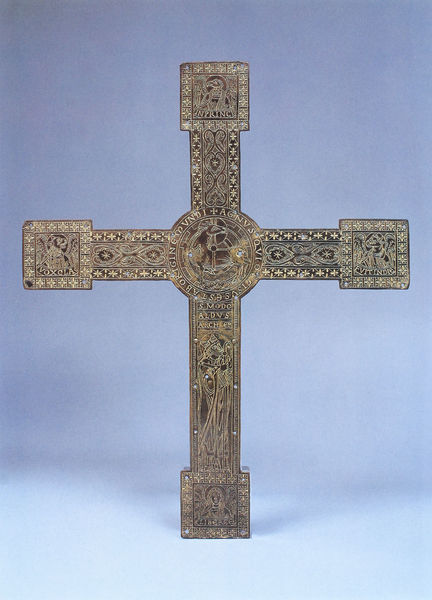
Titel: Modoalduskreuz
Künstler: Roger von Helmarshausen
Institution: Köln, Schnütgen-Museum
Schlagwörter: adler, blau, gott, mann, umhang, vogel, holz, muster, ornament, silber, gold, mantel, krone, kreis, rund, affe, schrift, stab, bischof, inschrift, dekor, ornamente, verzierung, metall, bronze, foto, lamm, kreuz, gravur, heiligenschein, kreuze, jesus, mittelalter, romanik, kruzifix, heiliger, mitra, objekt, reliquie, christentum, evangelisten, ornamen, orthodox, belch, ostkirche, schörksel, verschnörkselt, gottesdarstellung